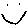
Label: smiley face